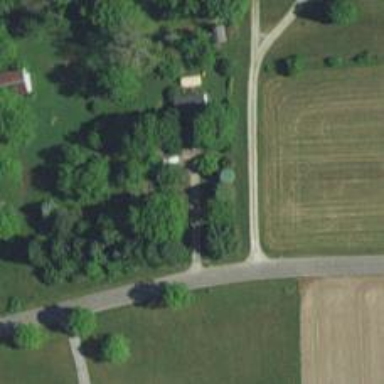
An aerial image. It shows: Driveway leading to service road.